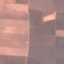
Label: AnnualCrop